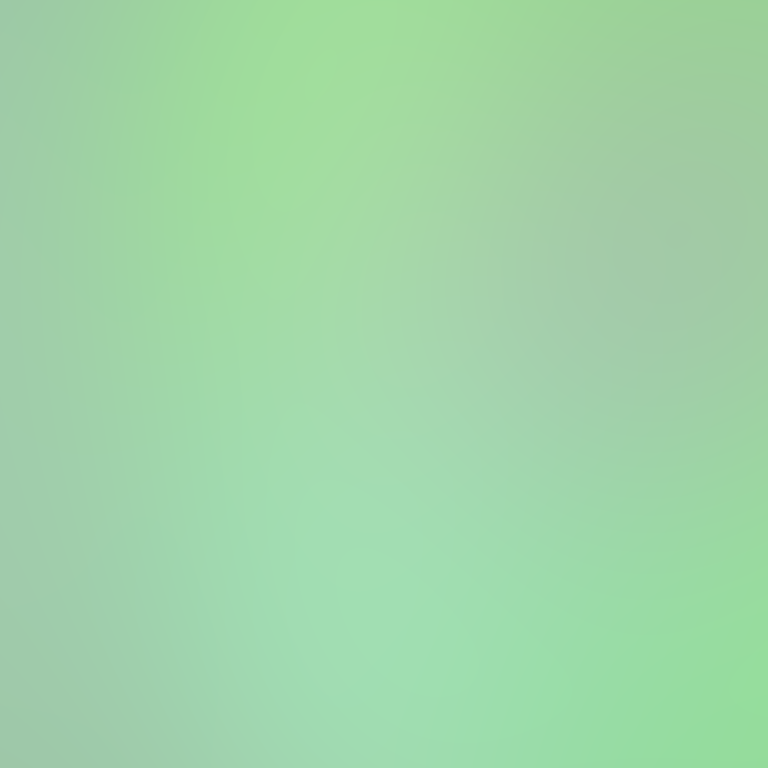
Abstract light effect, smooth gradient from soft green to light teal, calm atmosphere, diffuse glow, no room, no furniture, no objects.